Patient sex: M
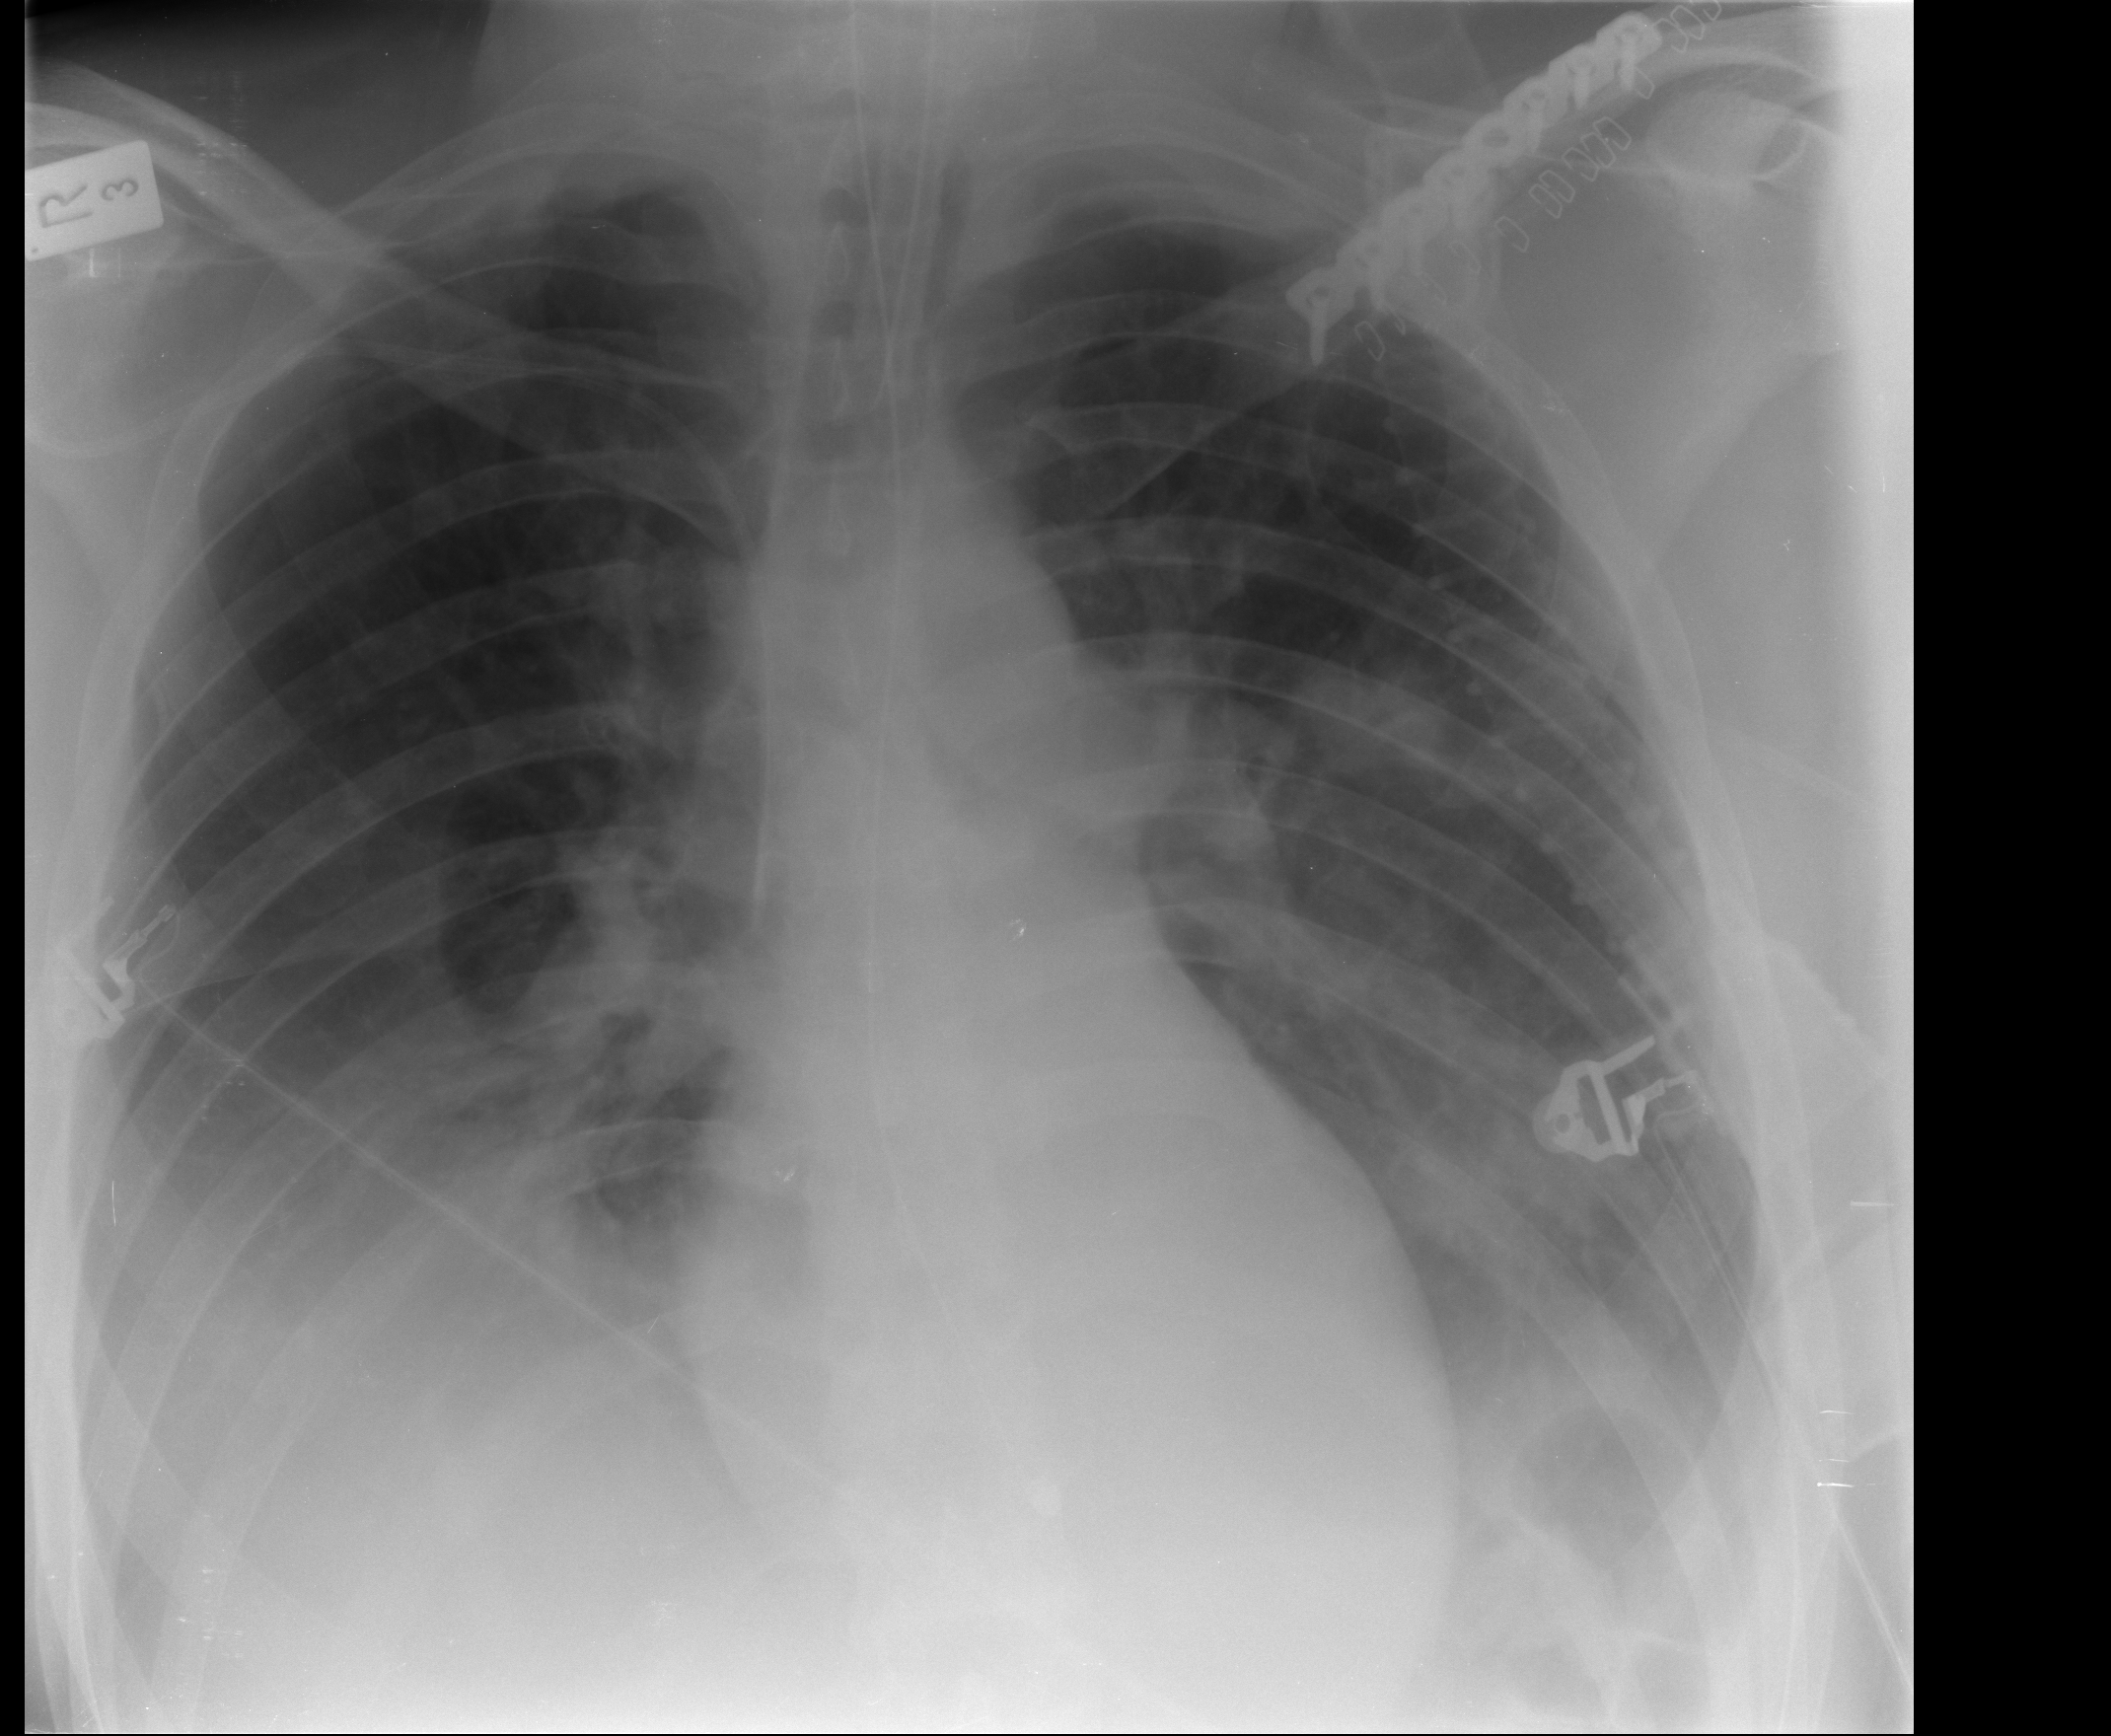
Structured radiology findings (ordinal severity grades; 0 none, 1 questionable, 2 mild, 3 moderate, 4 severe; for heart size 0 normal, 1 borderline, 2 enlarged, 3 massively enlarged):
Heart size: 0
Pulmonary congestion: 0
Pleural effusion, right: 3
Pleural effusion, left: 2
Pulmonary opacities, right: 2
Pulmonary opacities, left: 1
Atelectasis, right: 3
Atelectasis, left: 3